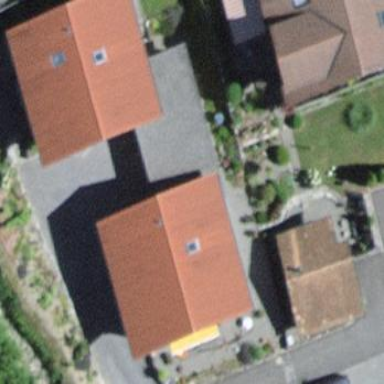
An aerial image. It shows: Residential building.